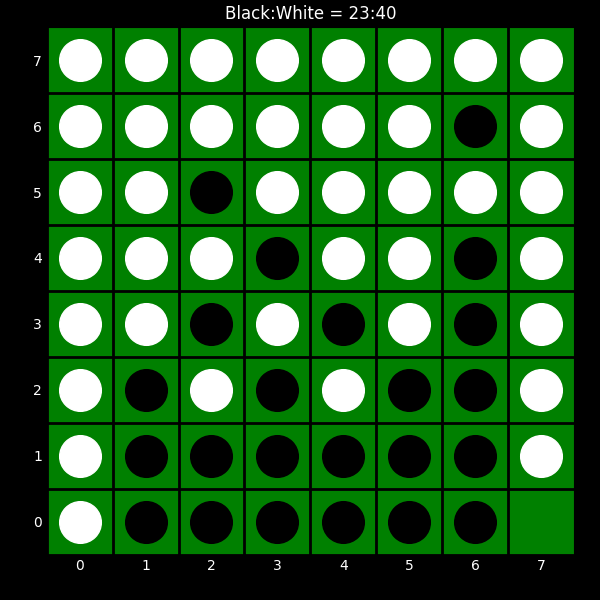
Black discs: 23
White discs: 40